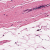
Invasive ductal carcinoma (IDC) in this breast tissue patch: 0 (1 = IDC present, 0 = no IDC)